Question: I'm trying to achieve a shopping menu in my html code,
Here is the simple piece of html I am working with so far
'''
<html>
<head>
<style>
.category-list
{
width: 300px;
background-color: #CCC;
}
body {background-image: url("images/background.gif");}
</style>
</head>
<body>
<div class="category-list">
<ul>
<li>Item 1-1</li>
<li>Item 1-2</li>
<li>Item 1-3</li>
</ul>
<ul>
<li>Item 2-1</li>
<li>Item 2-2</li>
<li>Item 2-3</li>
<li>Item 2-4</li>
<li>Item 2-5</li>
</ul>
<ul>
<li>Item 3-1</li>
<li>Item 3-2</li>
</ul>
<ul>
<li>Item 4-1</li>
<li>Item 4-2</li>
<li>Item 4-3</li>
</ul>
</div>
</body>
</html>
'''
If you take a look at the image below,

The image on the left is what is displaying at the moment,
the image in the middle is what I would like my menu to look like,
The image on the right is just a template to show you what I mean.
So basically the first UL will display, the second UL will display, in one row, then the third UL will be drawn just below the first UL, and then the fourth UL will be drawn below the second UL.
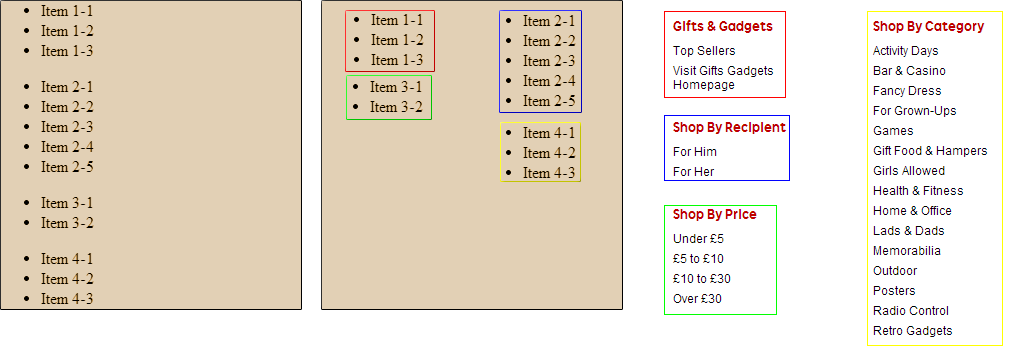
Answer: Add this to your CSS:
'''
ul:nth-child(2n-1) {
float:left;
margin: 0;
}
ul:nth-child(2n) {
margin-left: 150px; /* Or how many px you want */
}
'''
<URL>